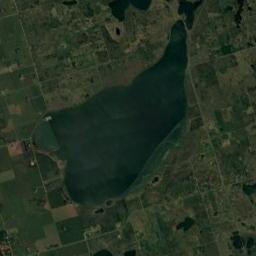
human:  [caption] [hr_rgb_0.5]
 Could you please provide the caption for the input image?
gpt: An irregularly shaped blue lake is surrounded by green and tan fields, With some small lakes next to it .

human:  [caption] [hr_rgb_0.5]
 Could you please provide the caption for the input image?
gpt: The lake in the picture has a strange shape .

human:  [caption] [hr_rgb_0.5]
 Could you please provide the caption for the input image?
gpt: There are many lakes of different shapes and sizes .

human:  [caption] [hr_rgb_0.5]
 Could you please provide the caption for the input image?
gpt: The lake lies in farmland and the water is deep green .

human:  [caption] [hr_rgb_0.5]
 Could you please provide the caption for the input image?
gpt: There are brown and green farmlands around the lake .